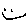
Label: smiley face